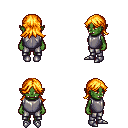
a pixel art fantasy rpg character, female body template, orc, green skin, steel chest armor, metal pants, light blonde loose hair, metal boots, four views (front, back, left, right), 2x2 character sprite sheet, small pixel art, hard edges, no anti-aliasing